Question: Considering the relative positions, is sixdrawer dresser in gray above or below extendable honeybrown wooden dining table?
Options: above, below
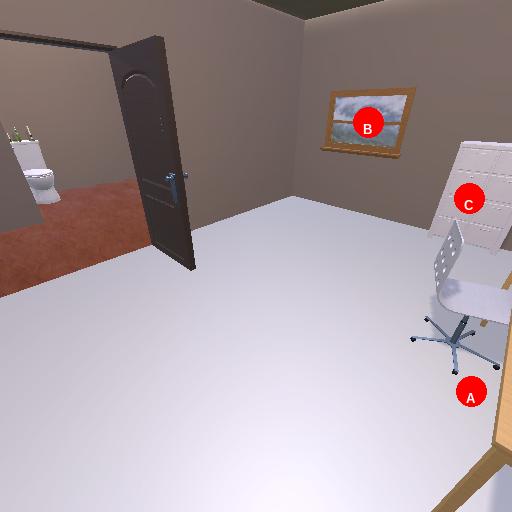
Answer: above